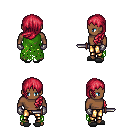
a pixel art fantasy rpg character, male body template, human, dark skin, green tattered cape, gold greaves, ruby red left-swept hairstyle, metal gloves, gray slippers, dagger, four views (front, back, left, right), 2x2 character sprite sheet, small pixel art, hard edges, no anti-aliasing